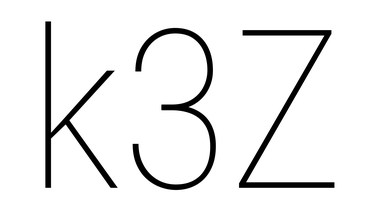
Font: Roboto_Condensed_Thin